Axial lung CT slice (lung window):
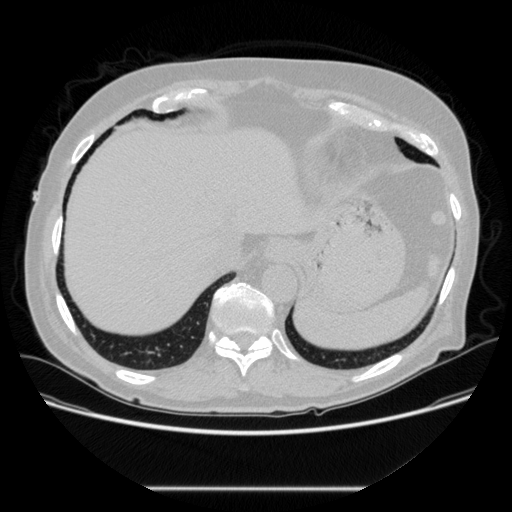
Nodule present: no